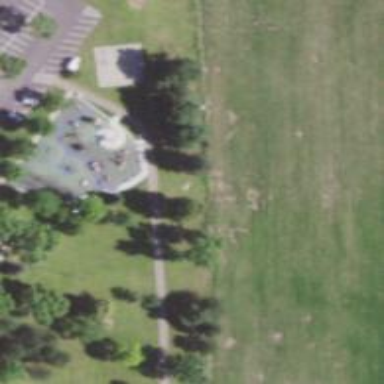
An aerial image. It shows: Disc golf tee area.